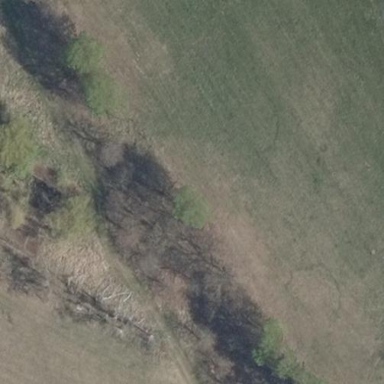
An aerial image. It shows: Patch of scrub vegetation.